Question: I have a model 'Camping' which 'has_many' 'Images'. At least one image is required on Camping:
'''
class Camping < ActiveRecord::Base
attr_accessible :images_attributes
has_many :images
validates_presence_of :images, :message => "At least one image is required"
accepts_nested_attributes_for :images, :allow_destroy => true
end
'''
Then, in <URL>, I render the error message , with 'f.semantic_errors':
'''
ActiveAdmin.register Camping do
form :html => { :multipart => true } do |f|
f.semantic_errors :images
#....
f.inputs "Images" do
f.has_many :images do |img|
#....
end
end
#....
end
end
'''
This renders as:

.
How can I make it render: ?
changing the 'f.semantic_errors :images' into ''f.semantic_errors' (removing :images) makes it render nothing; no error at all.
Note: The <URL> seems to imply that Formtastic always adds the ':attribute' name to the error; but I am not entirely sure how this code works.
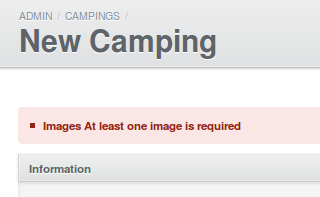
Answer: If you want to use such custom messages you can add error messages that are related to the object's state as a whole, instead of being related to a specific attribute
Change this
'''
validates_presence_of :images, :message => "At least one image is required"
'''
to something like
'''
validate :should_have_images
def should_have_images
errors.add(:base, "At least one image is required") if images.blank?
end
'''